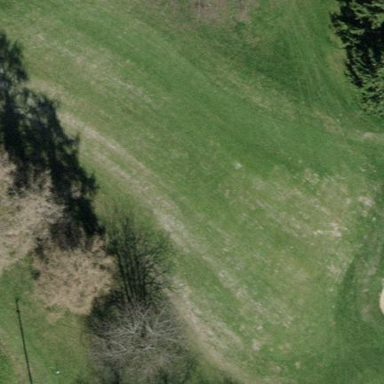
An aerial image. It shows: Green golf area with grass land use.